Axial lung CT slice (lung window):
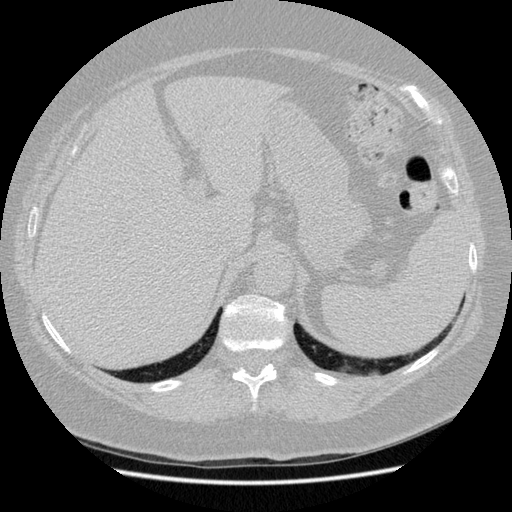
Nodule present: no